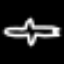
Label: airplane